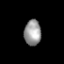
Tissue: prostate
Cell type: Epithelial cells
Senescence score: 0.3477
Nuclear area (px): 423
Mean DAPI intensity: 152.934